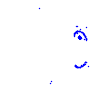
Particle: electron